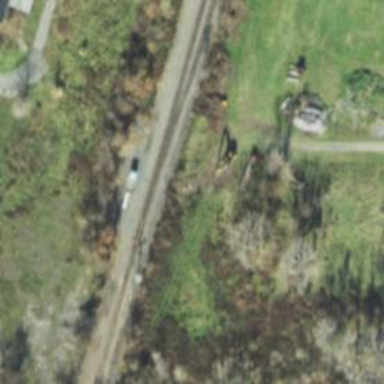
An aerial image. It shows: Railway siding with rails.